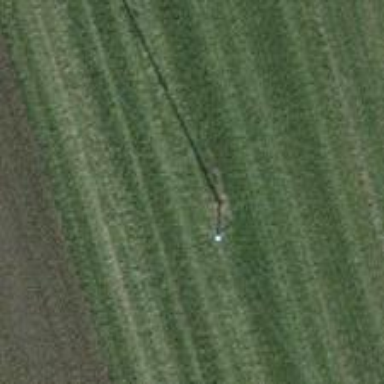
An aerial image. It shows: Power pole.